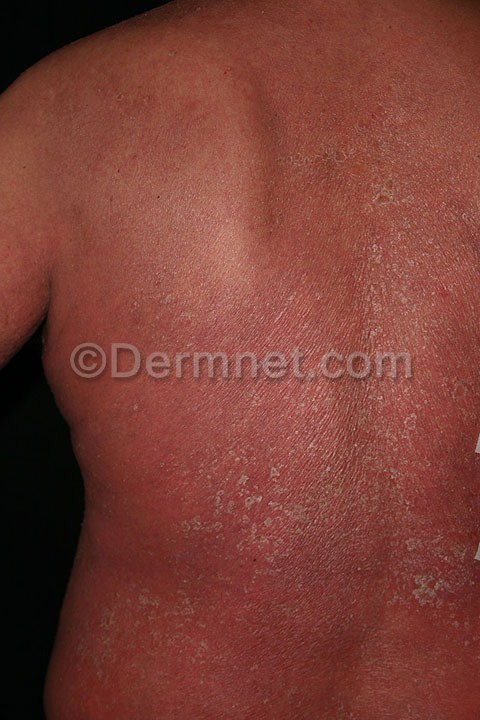
Disease: Psoriasis pictures Lichen Planus and related diseases